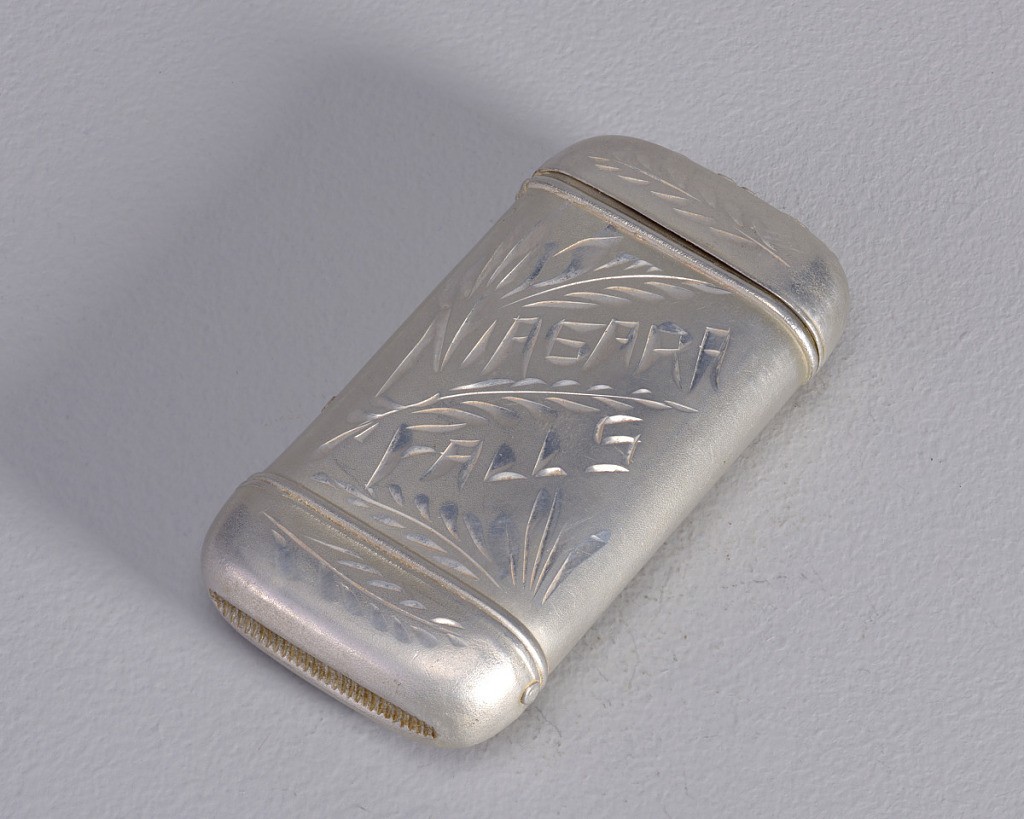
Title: "Niagara Falls"
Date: ca. 1900
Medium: Aluminum
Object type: Matchsafe
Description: Oblong, curved top and bottom, featuring incised inscription "Niagara Falls" across front, framed by decorative branch motifs; reverse features raised decoration of small deer head with antlers. Flower and cartouche motif on top of lid, lid hinged on side. Striker on bottom.